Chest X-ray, PA view. Patient: 20 years old, sex M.
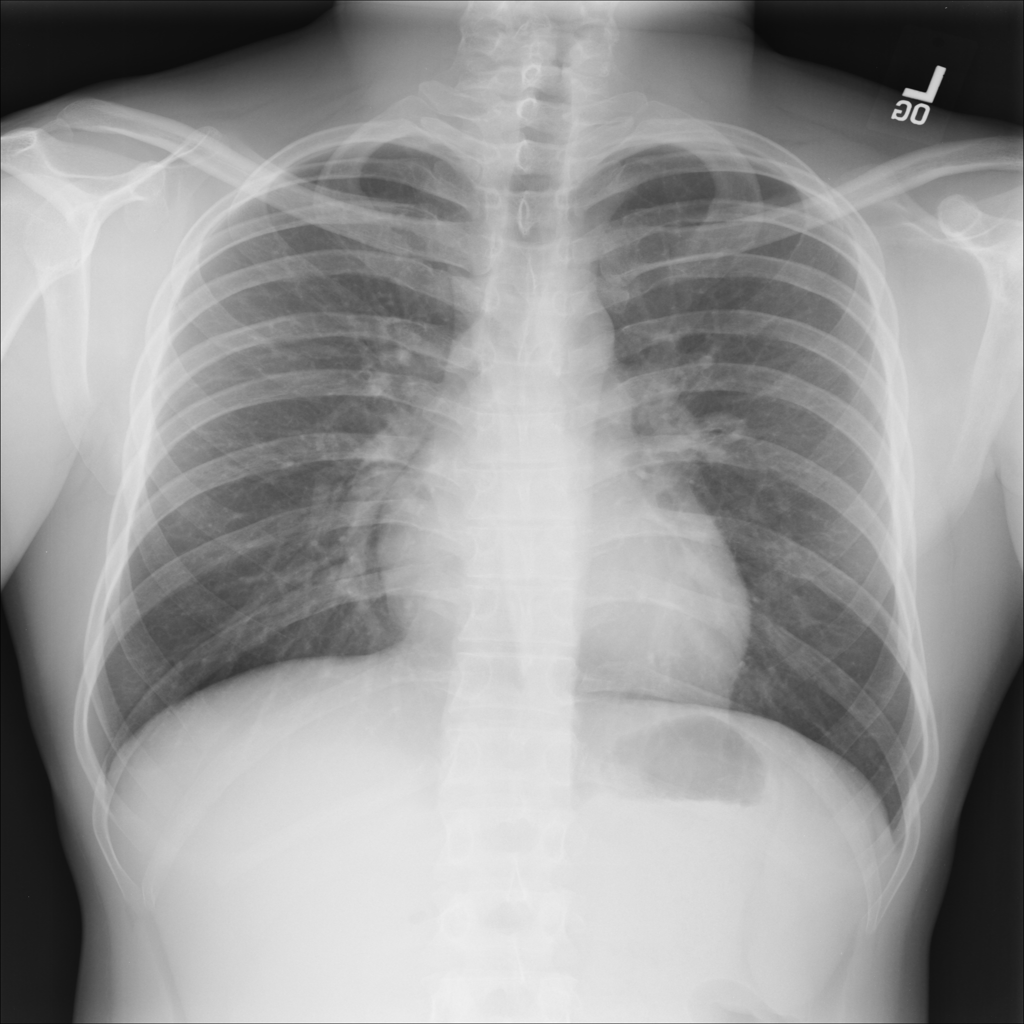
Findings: No Finding